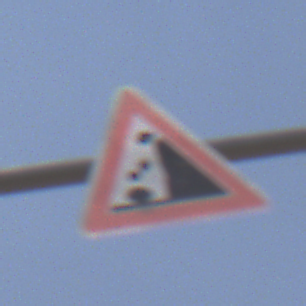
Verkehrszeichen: SteinschlagRechts
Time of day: Midday
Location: Outdoor (Nature)
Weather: PartlyCloudy
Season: NotSpecified
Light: Natural